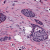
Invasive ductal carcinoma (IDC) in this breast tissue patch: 1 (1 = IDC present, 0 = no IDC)